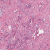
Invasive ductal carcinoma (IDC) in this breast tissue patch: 1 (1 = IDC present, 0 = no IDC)